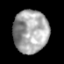
Tissue: prostate
Cell type: T cells
Senescence score: 0.3495
Nuclear area (px): 1472
Mean DAPI intensity: 165.134